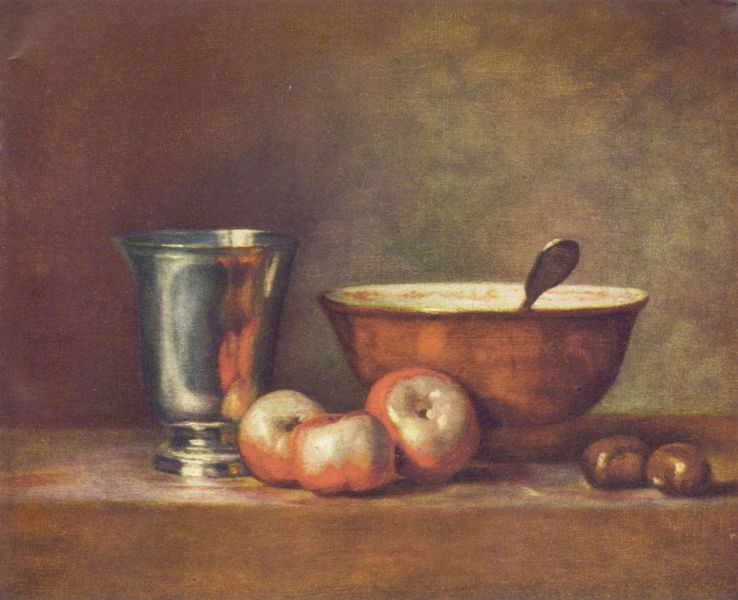
Titel: Der Silberbecher
Künstler: Jean-Baptiste Siméon Chardin
Standort: Paris
Institution: Musée du Louvre
Schlagwörter: blau, dunkel, fuß, gemälde, schatten, weiß, gelb, grün, impressionismus, komposition, ocker, braun, glas, grau, hell, hintergrund, holz, licht, orange, pastell, raum, tisch, obst, rot, beige, malerei, wand, barock, schale, schüssel, silber, sockel, stein, niederlande, spiegel, tischdecke, öl, horizont, spiegelung, gold, kelch, decke, drei, innen, rokoko, früchte, keramik, stilleben, stillleben, deutschland, apfel, äpfel, farben, bank, rand, ölgemälde, löffel, wein, glanz, spiegeln, glänzen, glänzend, metall, bronze, platte, still, reflexion, unscharf, kante, griff, becher, gefäß, zinn, untergrund, erdfarben, geschirr, baun, chardin, mahl, öffnung, verschwommen, besteck, blinken, frühstück, suppe, reflex, pokal, gefäße, anordnung, nuss, silberbecher, bräunlich, marone, aufsatz, still life, brötchen, kastanien, jean simeon chardin, zinnbecher, löfel, spiegelnd, changieren, kramik, verfärbt, zubereitung, esskastanien, fruits, geschmacksanreger, jean baptiste, löffelstiel, milchbecher, müsli, maroni, 3, faules obst, loffel